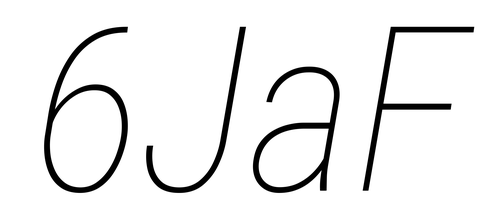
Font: Roboto-Italic_Condensed_Thin_Italic